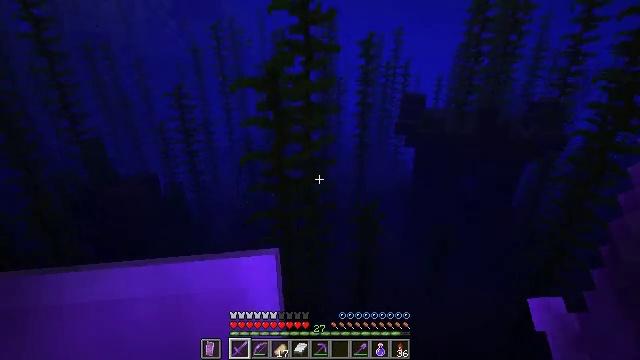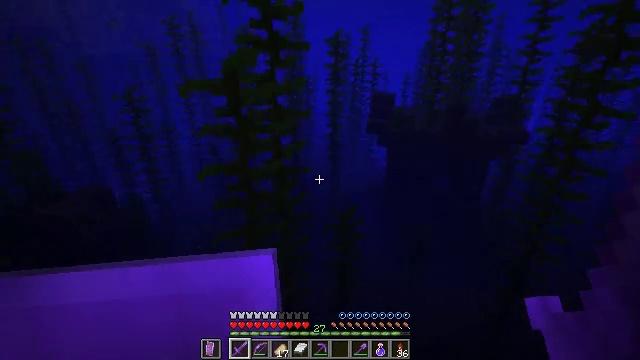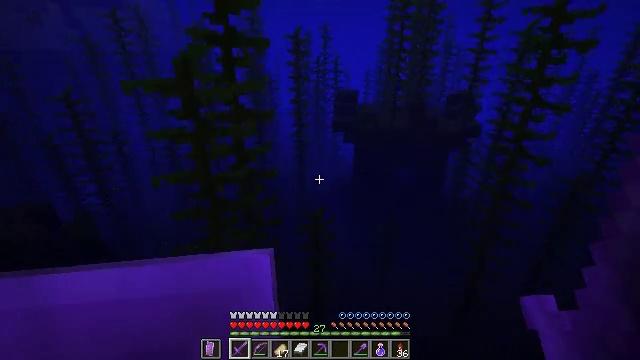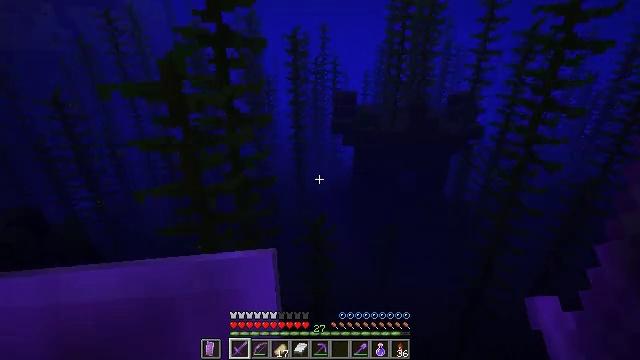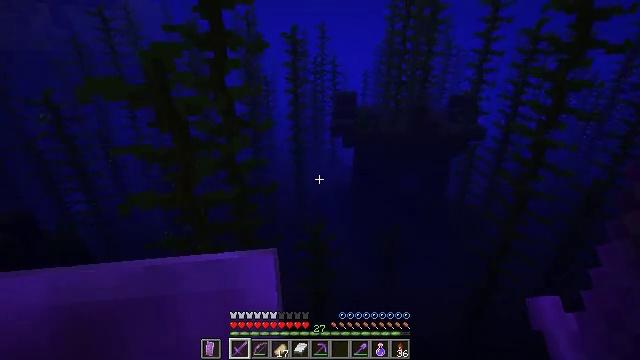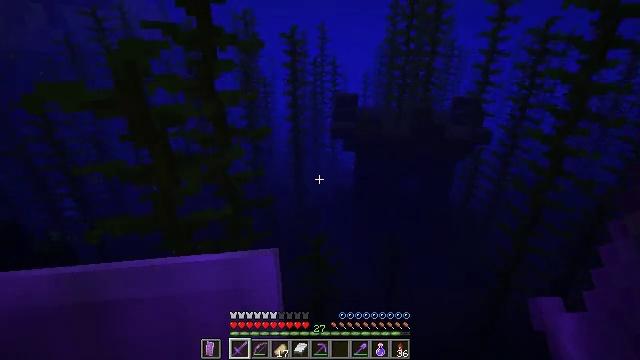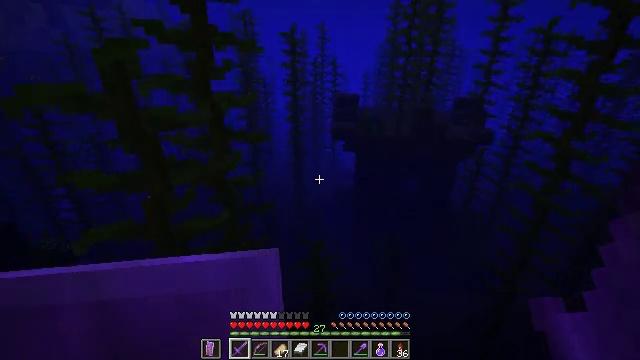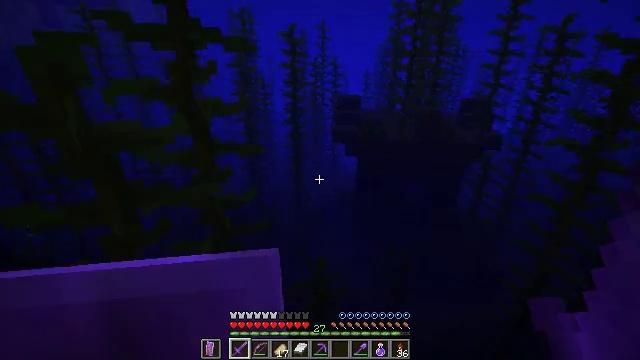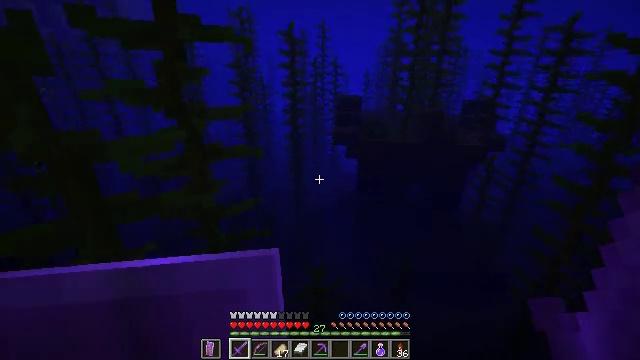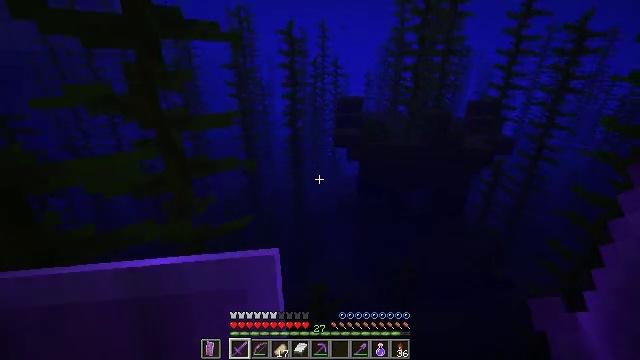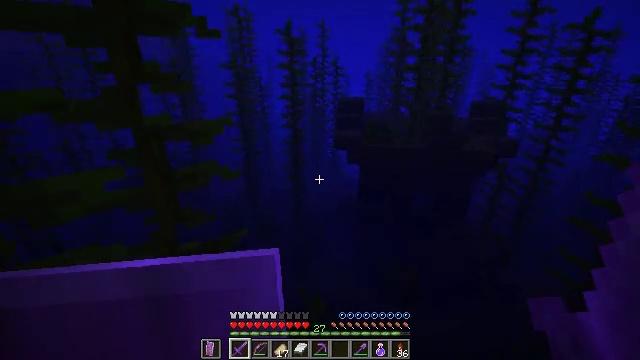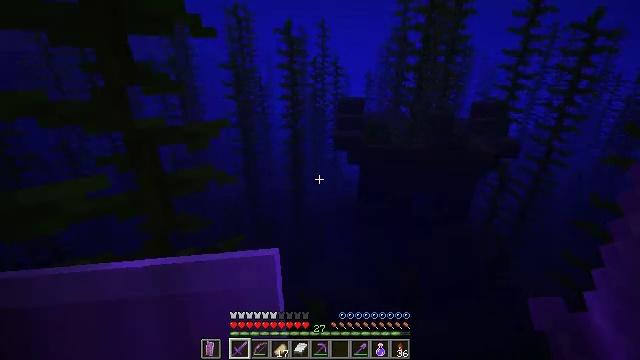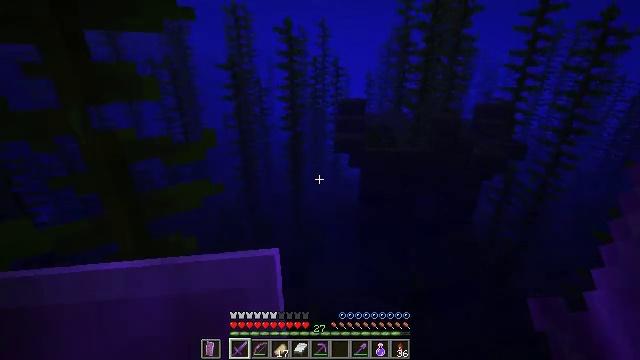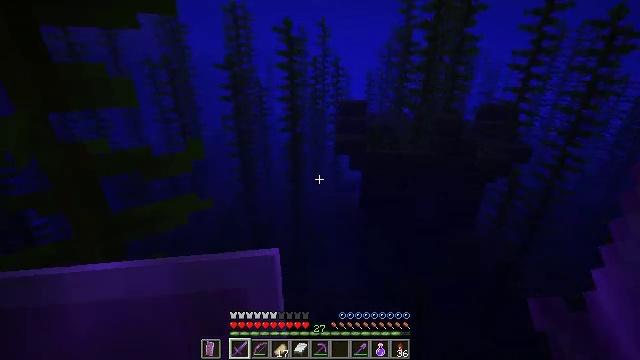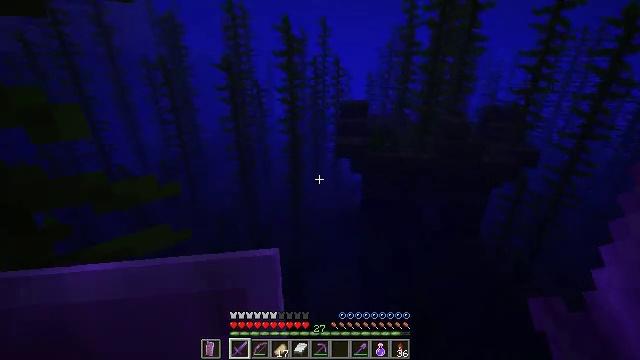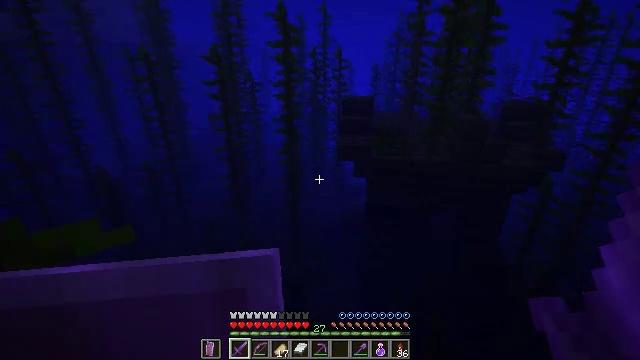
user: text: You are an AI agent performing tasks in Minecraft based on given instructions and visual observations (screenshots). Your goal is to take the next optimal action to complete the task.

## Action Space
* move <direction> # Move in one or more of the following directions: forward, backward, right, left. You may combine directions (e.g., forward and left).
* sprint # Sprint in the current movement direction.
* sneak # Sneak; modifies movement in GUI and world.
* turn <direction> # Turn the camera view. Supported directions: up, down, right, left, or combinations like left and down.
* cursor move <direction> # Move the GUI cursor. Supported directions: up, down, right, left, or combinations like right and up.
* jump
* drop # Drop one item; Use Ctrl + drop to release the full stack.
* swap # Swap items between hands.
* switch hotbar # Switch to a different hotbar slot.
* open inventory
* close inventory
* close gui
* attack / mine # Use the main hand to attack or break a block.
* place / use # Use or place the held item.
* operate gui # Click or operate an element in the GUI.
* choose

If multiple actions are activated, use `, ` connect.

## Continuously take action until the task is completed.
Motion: motion action
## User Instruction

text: Mine the polished granite block.
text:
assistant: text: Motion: move forward, turn right, jump
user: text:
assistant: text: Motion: move forward, turn right, jump
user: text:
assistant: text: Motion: move forward, jump
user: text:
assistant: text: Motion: move forward, jump
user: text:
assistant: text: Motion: move forward, jump
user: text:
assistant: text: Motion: move forward, jump
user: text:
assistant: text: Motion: move forward, jump
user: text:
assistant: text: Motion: move forward, jump
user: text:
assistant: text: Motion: move forward, jump
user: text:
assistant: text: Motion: move forward, jump
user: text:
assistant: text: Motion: move forward, jump
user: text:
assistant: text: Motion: move forward, jump
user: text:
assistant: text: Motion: move forward, jump
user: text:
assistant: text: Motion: jump
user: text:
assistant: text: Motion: jump
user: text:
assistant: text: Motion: jump
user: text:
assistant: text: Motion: jump
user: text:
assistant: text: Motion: jump
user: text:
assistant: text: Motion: turn right, jump
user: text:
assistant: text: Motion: turn right, jump
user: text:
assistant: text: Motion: turn right, jump
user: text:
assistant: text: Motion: turn right, jump
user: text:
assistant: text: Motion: turn right, jump
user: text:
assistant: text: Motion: turn right, jump
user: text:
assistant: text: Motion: jump
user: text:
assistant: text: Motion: no_op
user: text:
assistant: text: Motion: no_op
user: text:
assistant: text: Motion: move forward, turn down
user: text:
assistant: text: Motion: move forward, turn right and down
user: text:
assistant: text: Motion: move forward